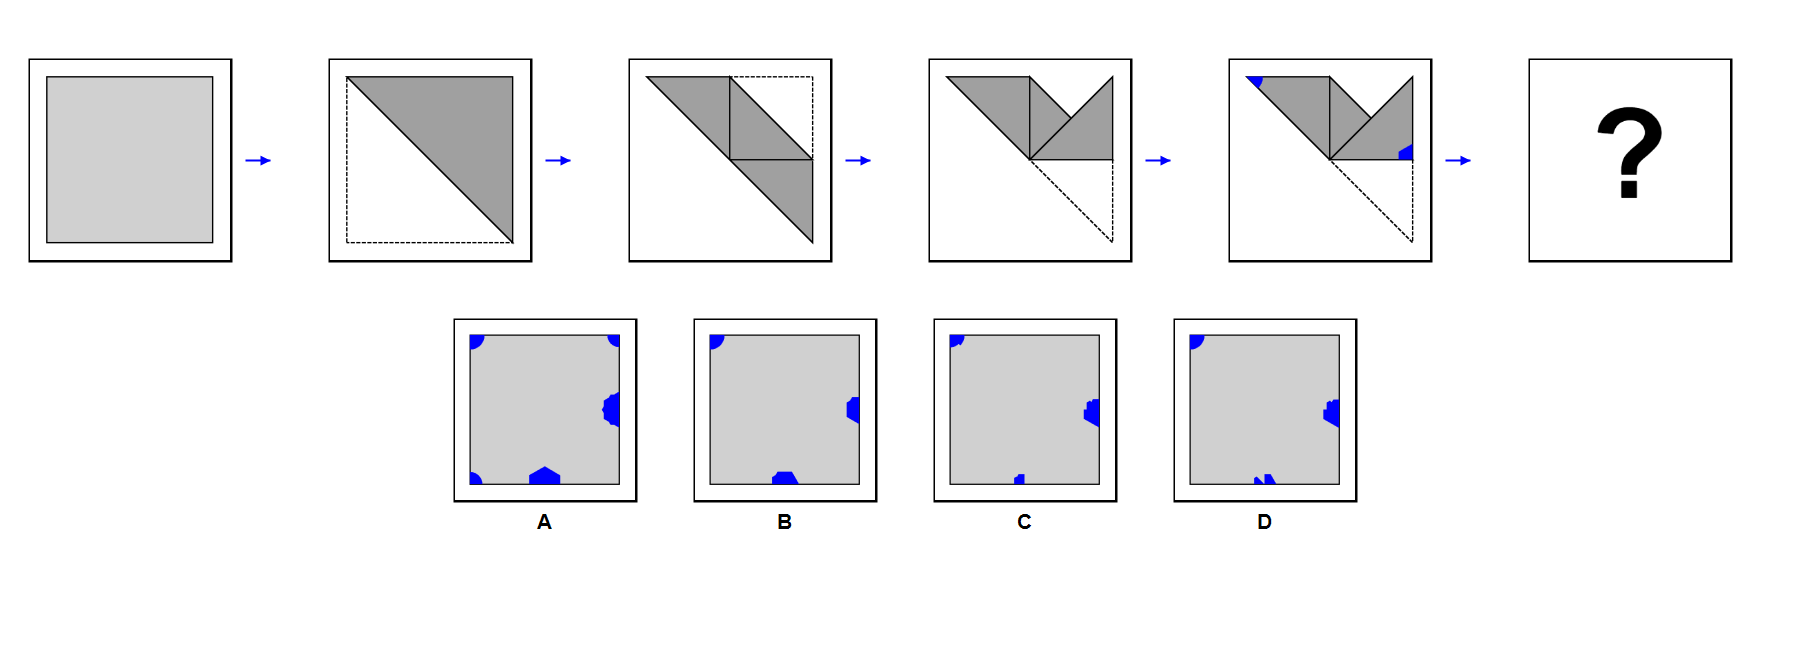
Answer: B